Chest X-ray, AP view. Patient: 65 years old, sex F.
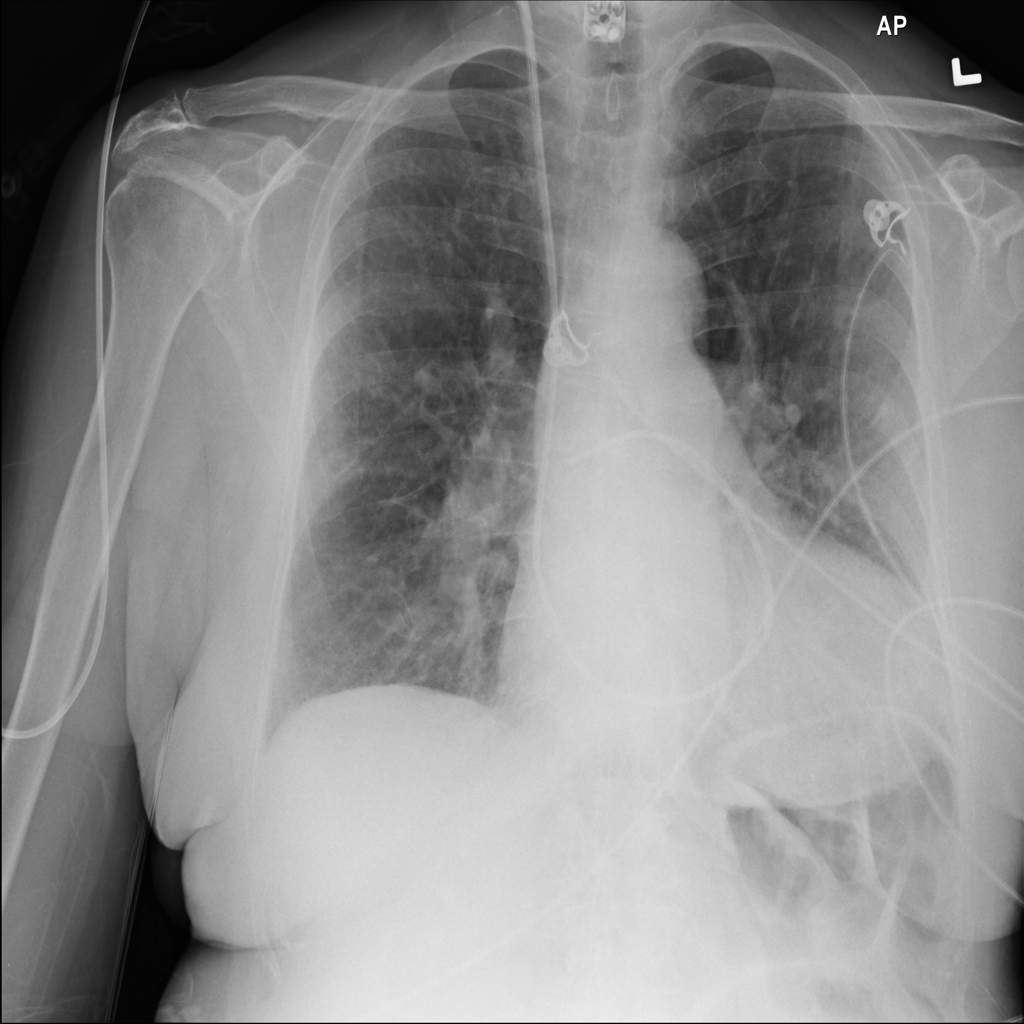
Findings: Cardiomegaly, Effusion